Question: I'm getting little problem in arranging my elements while using css float left command it floats to the left and repeat the same thing on the next line but when any title with image is bigger the next entry goes to the next line and leaving space behind it which is really annoying for me
Here is my CSS
'''
#main {
width:100%;
margin-top:55px;
margin-left:45px;
margin-right:35px;
}
#body {
float:left;
margin-left:14px;
margin-right:24px;
alignment-adjust:central;
margin-top:14px;
}
#tablealign {
text-align:center;
margin-top:20px;
}
#text {
color:#333;
text-decoration:none;
font-size:12px;
margin-top:12px;
text-align:center;
}
#image{
margin-left:5px;
alignment-adjust:central;
text-align:center;
}
'''
HTML example code [Note I am using php for this]
'''
<center><div id="body"><div id="tablealign"><a href="Videos.php?ID=345"><img id="image" src=https://i1.ytimg.com/vi/8IpPx1vdJV8/maxresdefault.jpg width=200 height=150></a></div><div id="text"><a href="Videos.php?ID=345">GTA IV Lag Fix on Windows 7 -<br />
YouTube</a></div></div></center>
'''
It appears like this

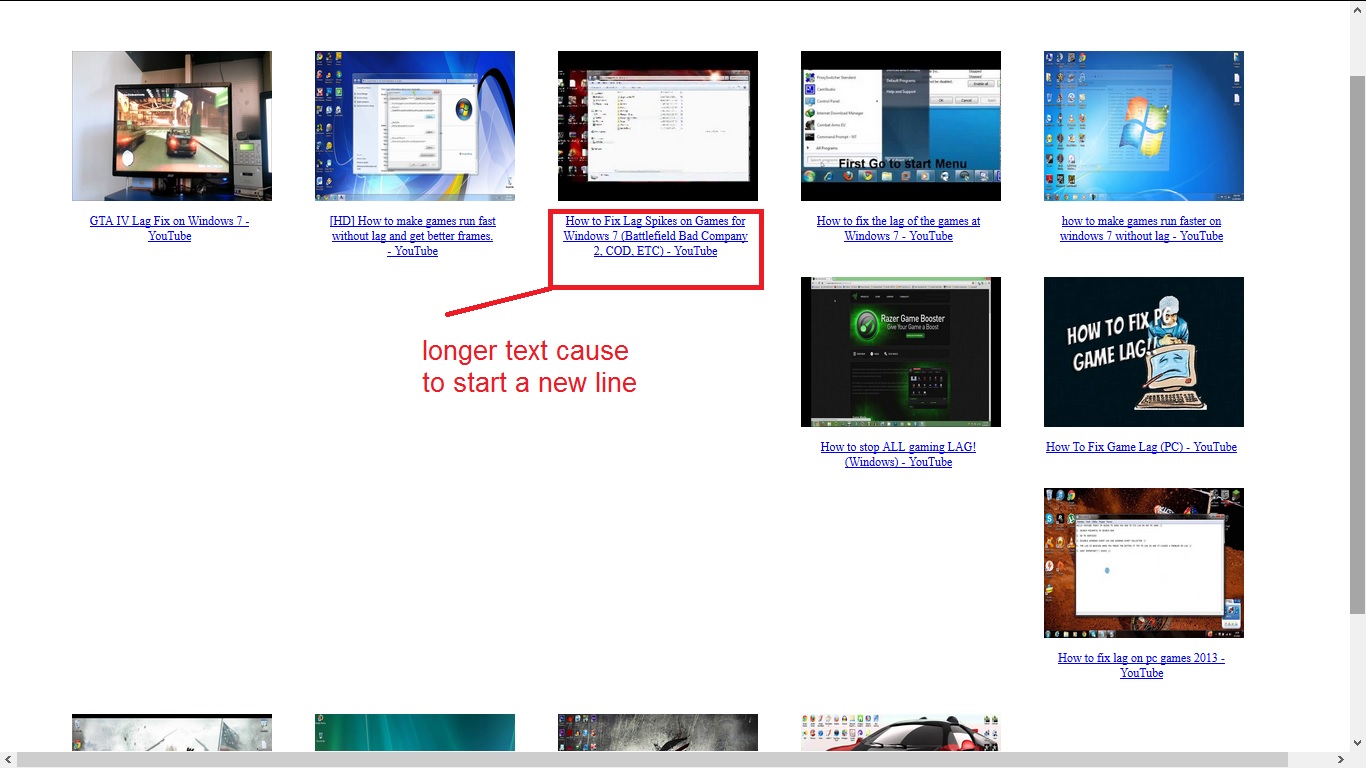
Answer: you need add to your #text id in css:
'''
max-height:30px;
overflow:hidden;
'''
this is an example : <URL>